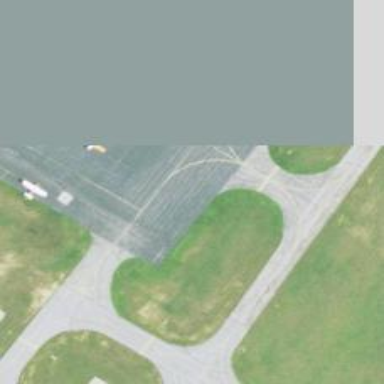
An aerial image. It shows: View of taxiway at the airport.